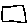
Label: square